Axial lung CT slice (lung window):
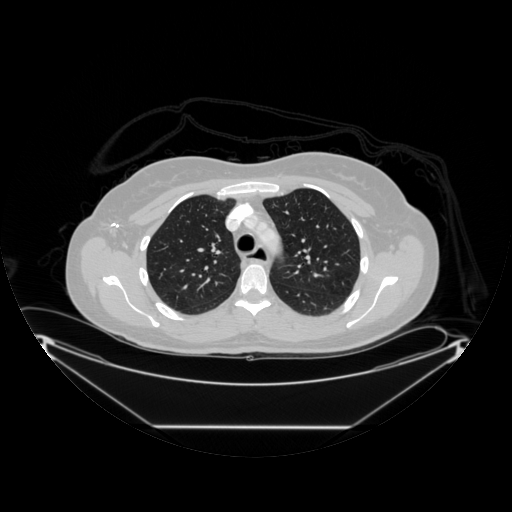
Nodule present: no